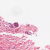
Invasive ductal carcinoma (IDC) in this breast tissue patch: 0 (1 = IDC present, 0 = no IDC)